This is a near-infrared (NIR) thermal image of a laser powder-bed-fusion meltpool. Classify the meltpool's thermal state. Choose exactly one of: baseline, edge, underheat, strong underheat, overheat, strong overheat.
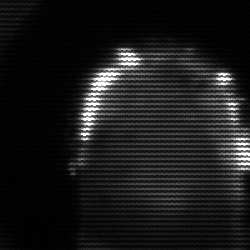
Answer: baseline